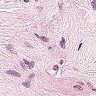
Metastatic tissue present: no